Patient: sex M, age 55
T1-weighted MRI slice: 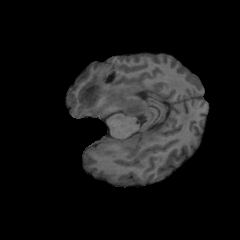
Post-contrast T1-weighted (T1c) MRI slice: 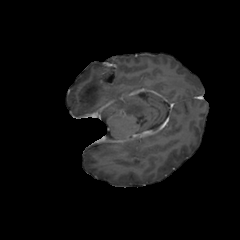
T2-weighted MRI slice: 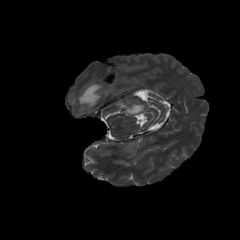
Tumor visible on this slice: yes
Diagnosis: Glioblastoma, IDH-wildtype
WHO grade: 4